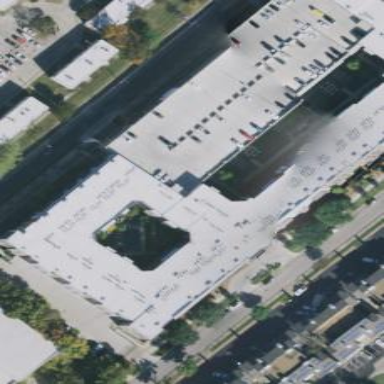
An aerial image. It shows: Multi-storey parking building.